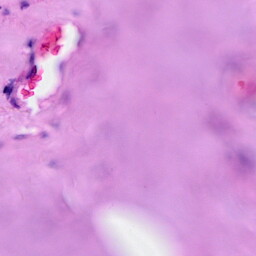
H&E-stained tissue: Breast